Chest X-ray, PA view. Patient: 63 years old, sex F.
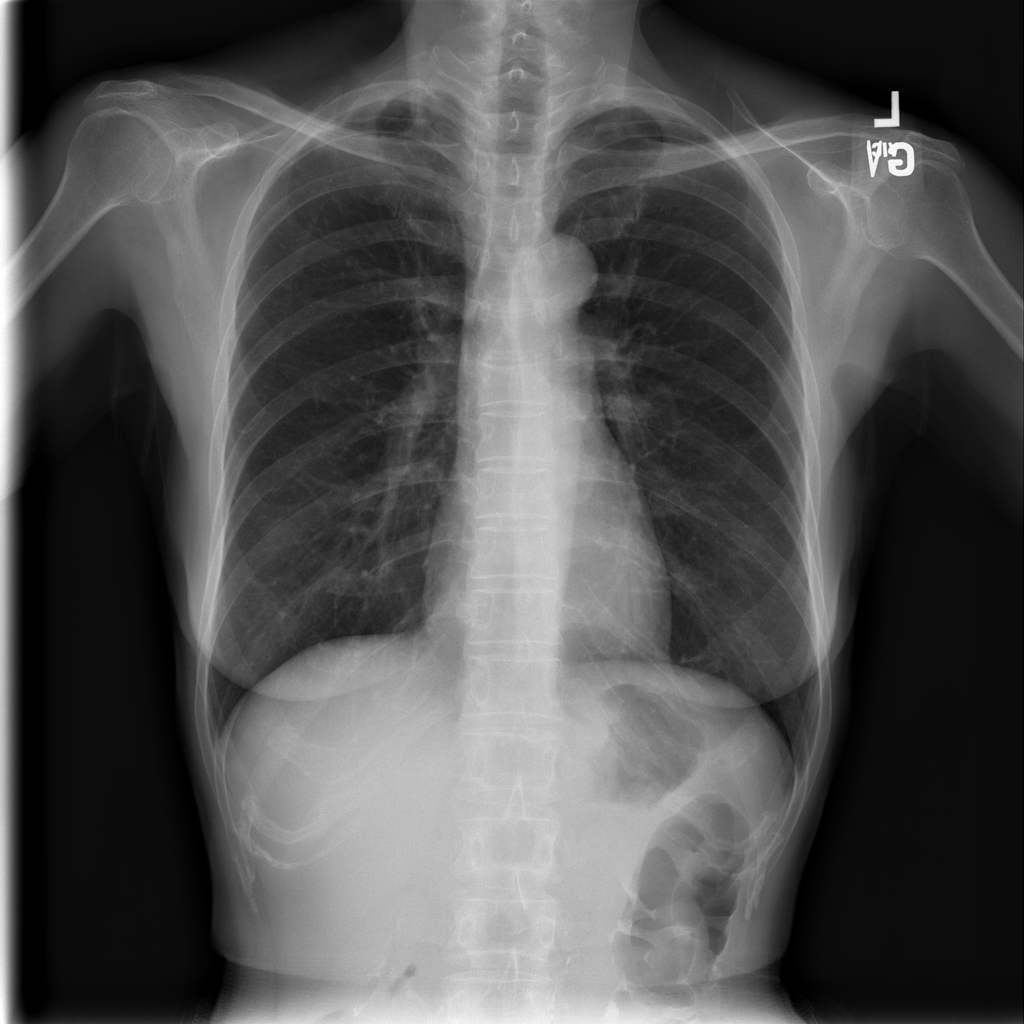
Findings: No Finding